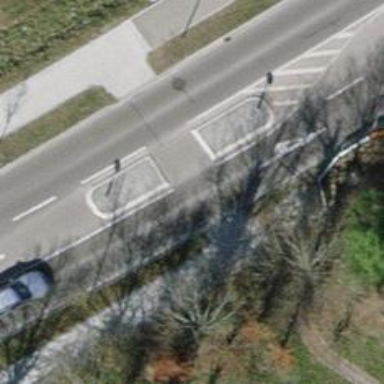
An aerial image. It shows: Uncontrolled crossing with central island on the road.